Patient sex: M
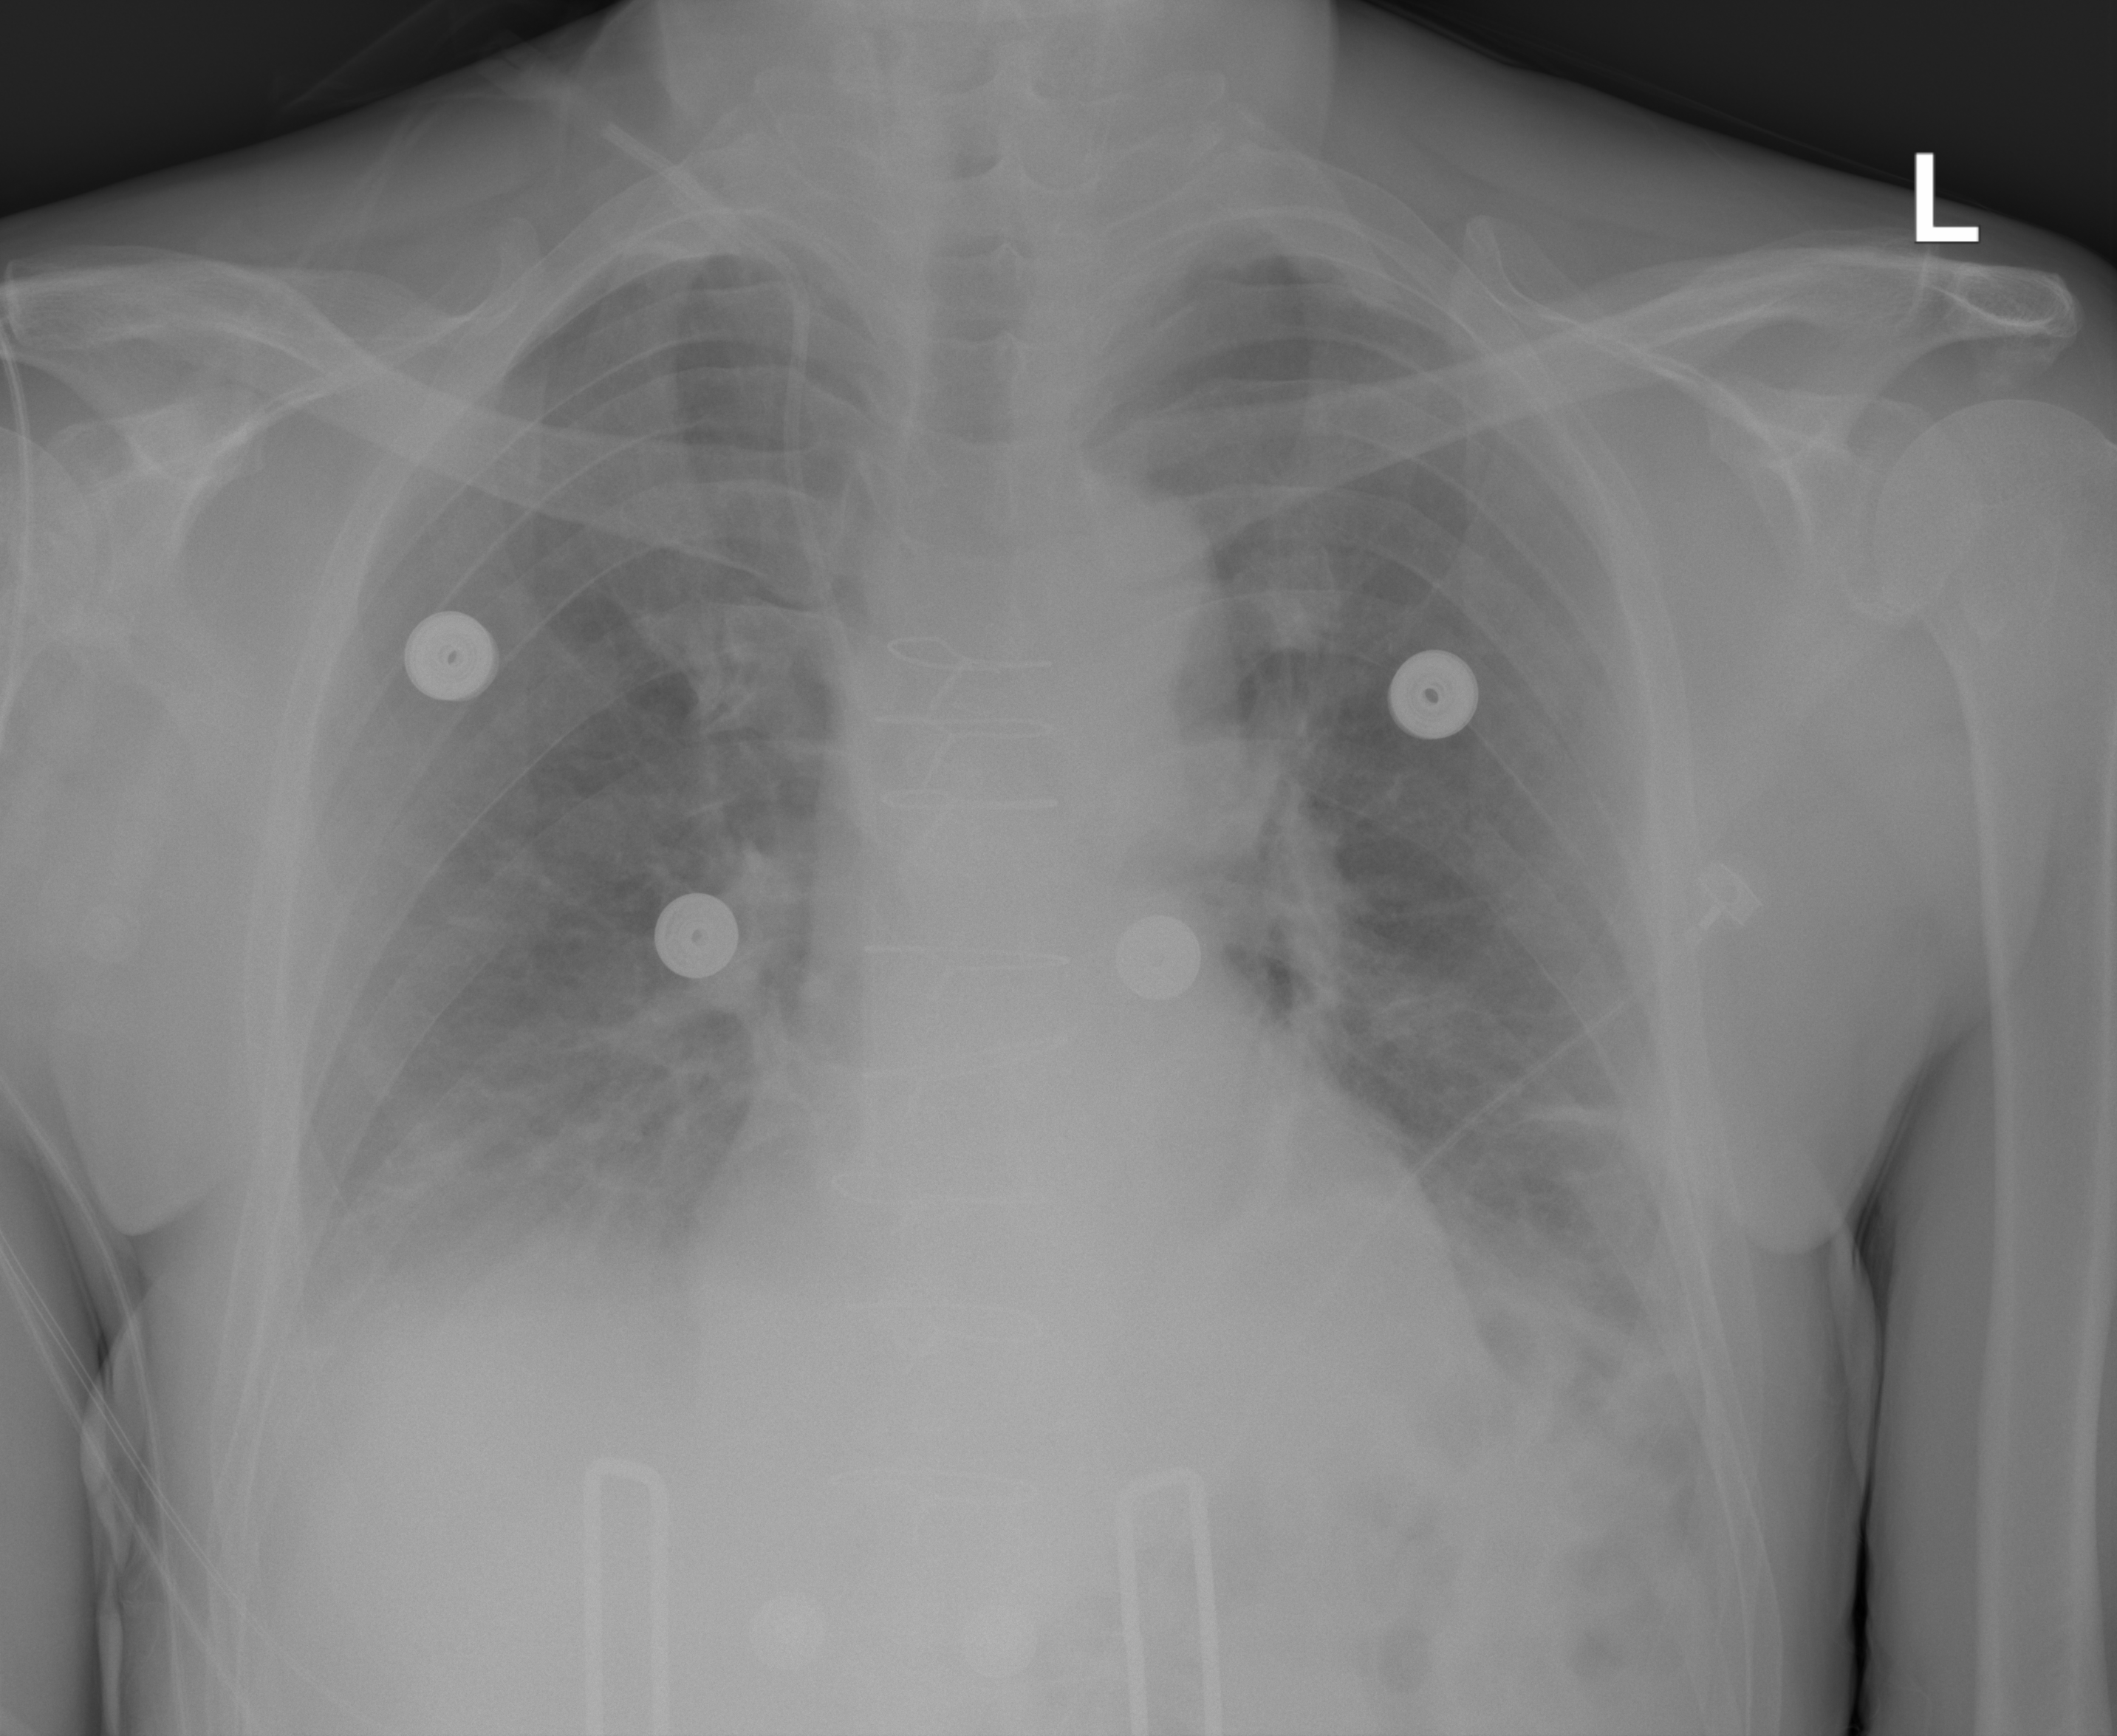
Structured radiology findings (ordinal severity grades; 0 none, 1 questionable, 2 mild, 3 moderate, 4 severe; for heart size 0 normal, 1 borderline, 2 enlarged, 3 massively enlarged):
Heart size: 0
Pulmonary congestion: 0
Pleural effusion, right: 2
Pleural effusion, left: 2
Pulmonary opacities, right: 0
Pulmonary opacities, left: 0
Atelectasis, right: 2
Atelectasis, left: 2